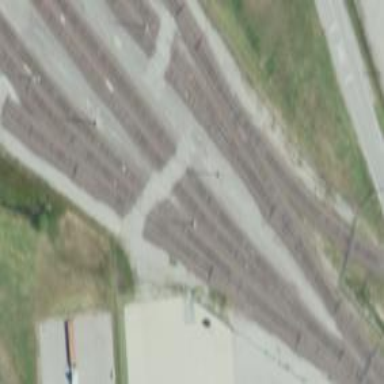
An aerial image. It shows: Level crossing along the railway.